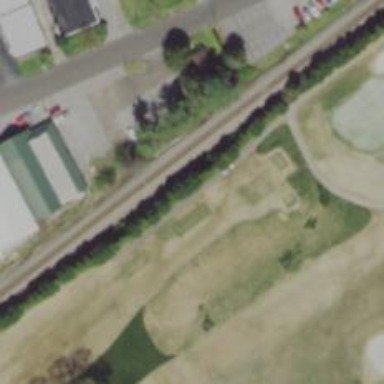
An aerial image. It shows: Path designed for golf carts.